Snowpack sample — Loveland Pass, Silver Plume, Colorado, USA (2/11/26, 12:00 PM MST)
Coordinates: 39.663, -105.886
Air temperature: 35 °F
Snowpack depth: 82 cm
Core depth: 30 cm
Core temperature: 28.4 °F
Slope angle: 13°, slope face: 12°
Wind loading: high
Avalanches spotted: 1
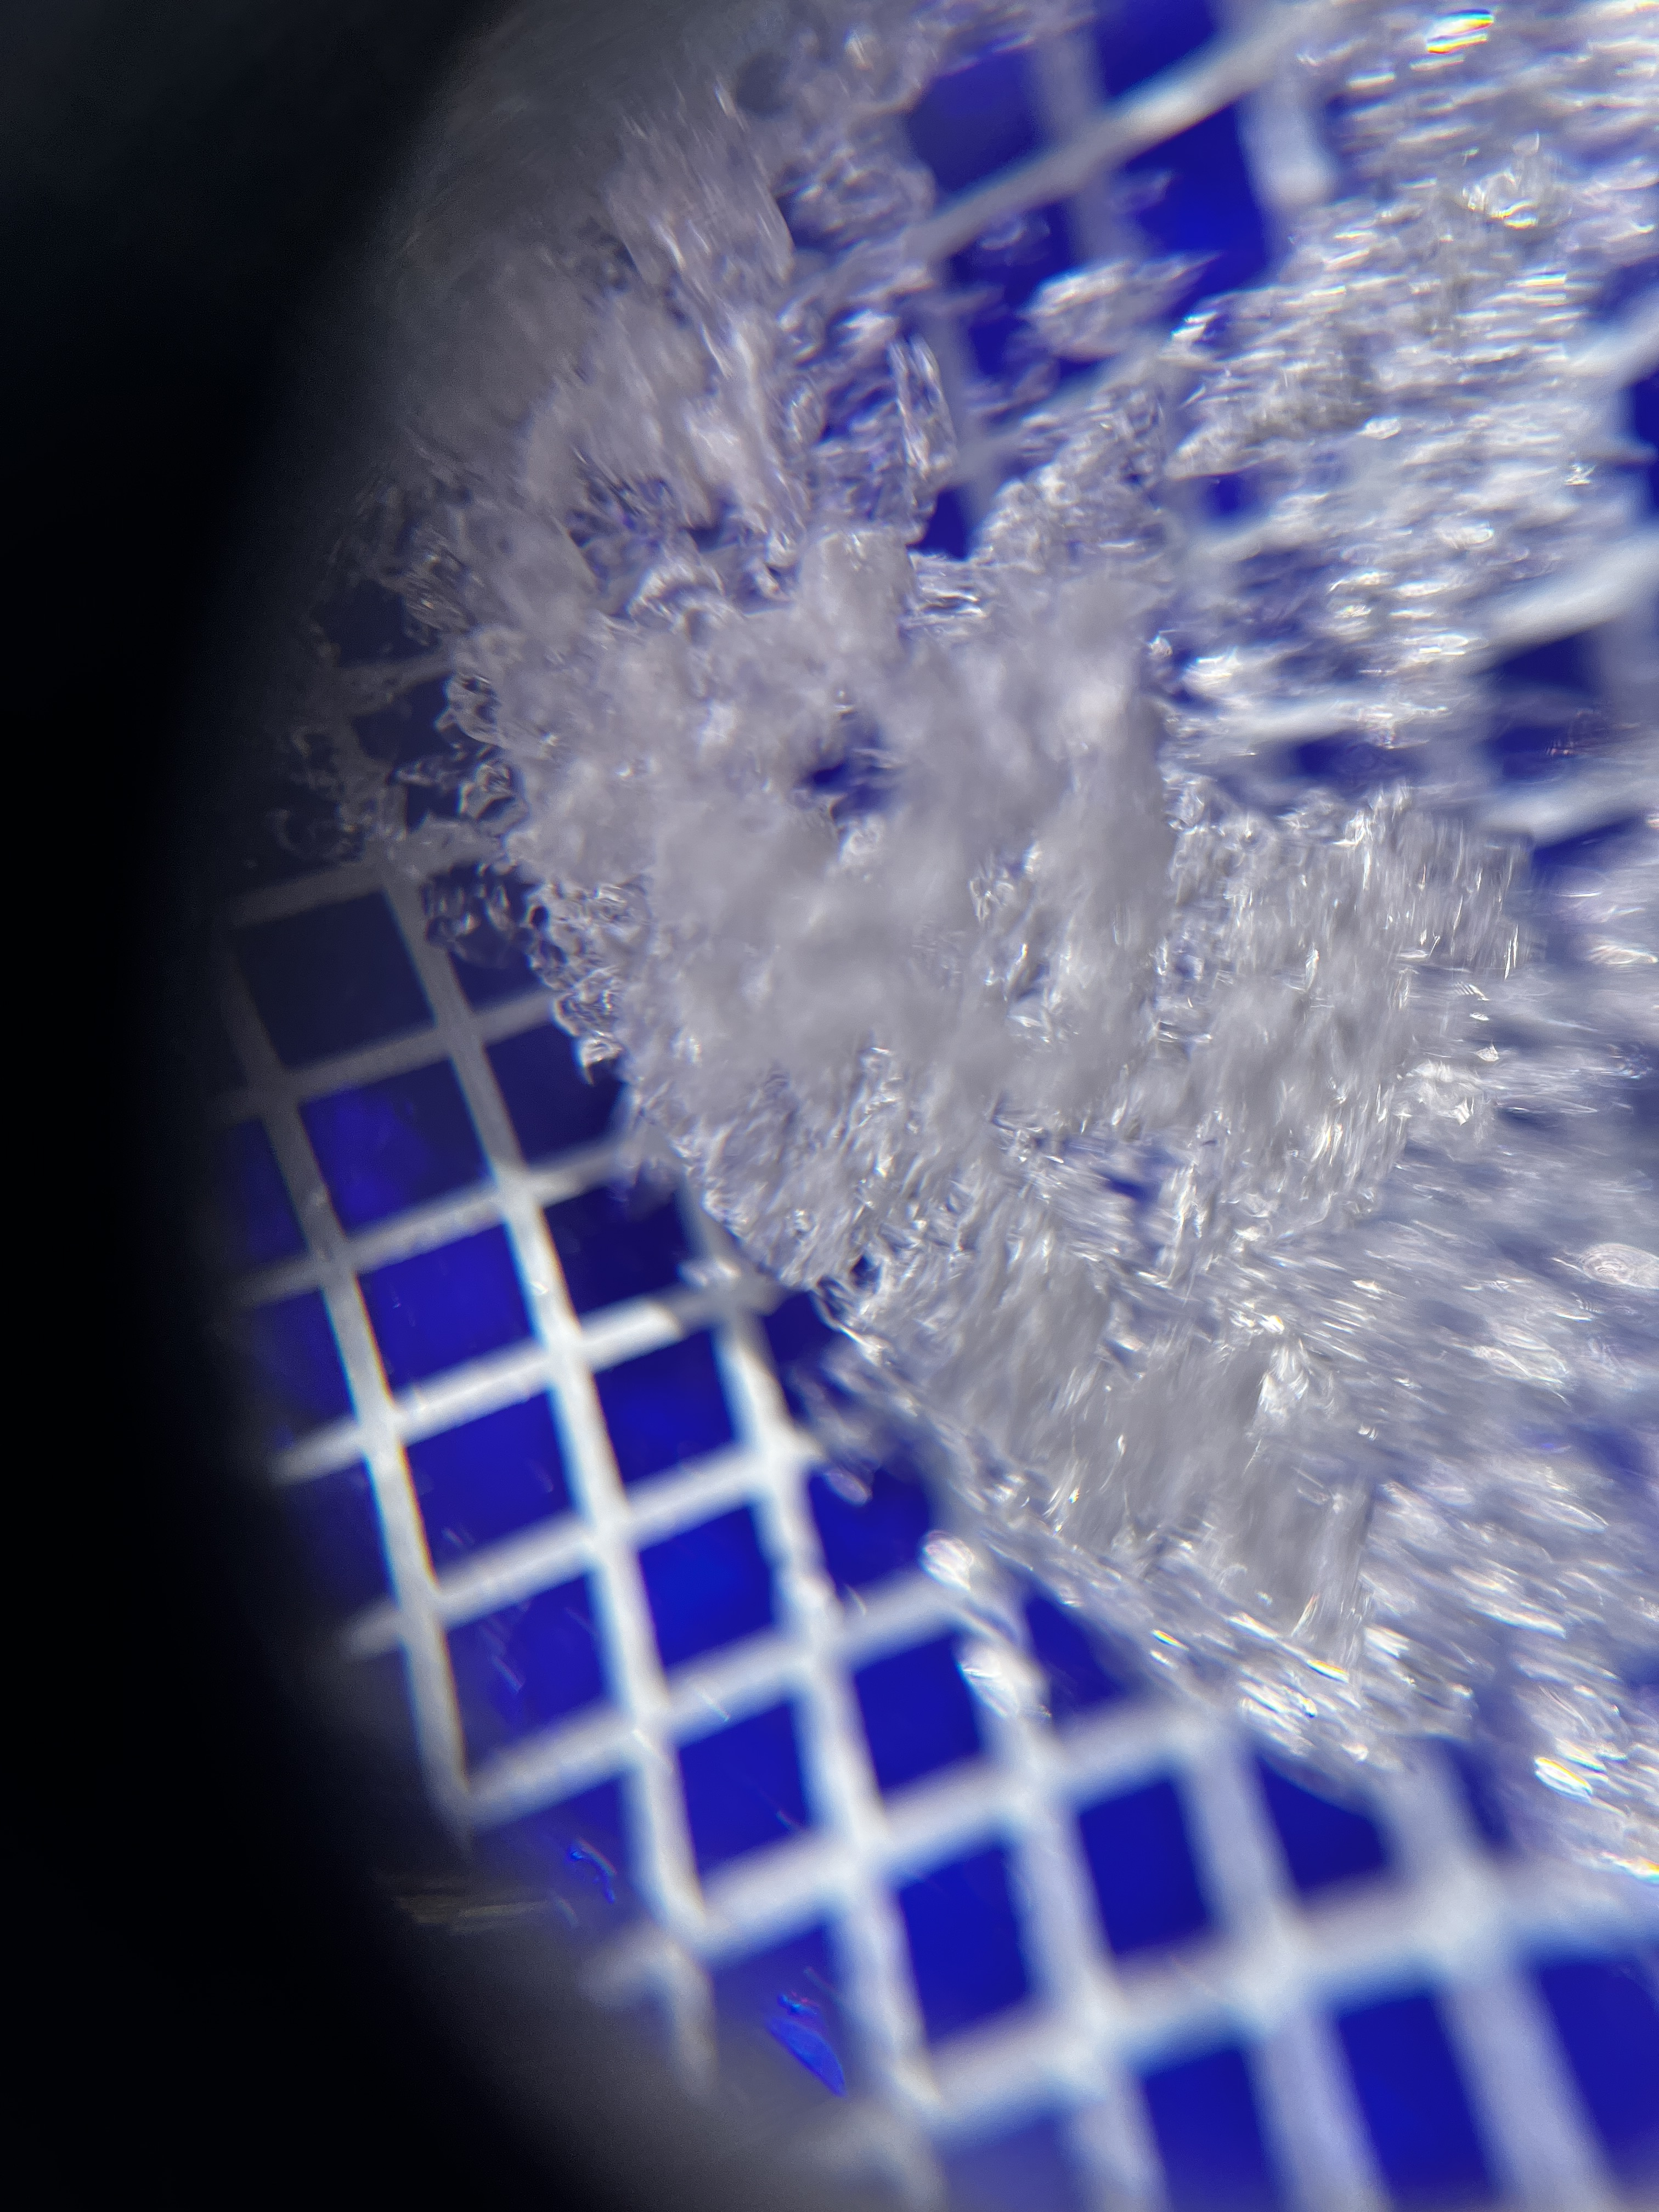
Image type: magnified_profile
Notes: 1 small avalanche spotted on the north side of the bowl, lots of wind loading